Question: I want to check if the cursor is on a text/character or on blank console area.
Is there any way to do this in the console Application in C#?
Just want to know if the yellow cursor (in my case) is on one of the '@'S or on a blank console space.
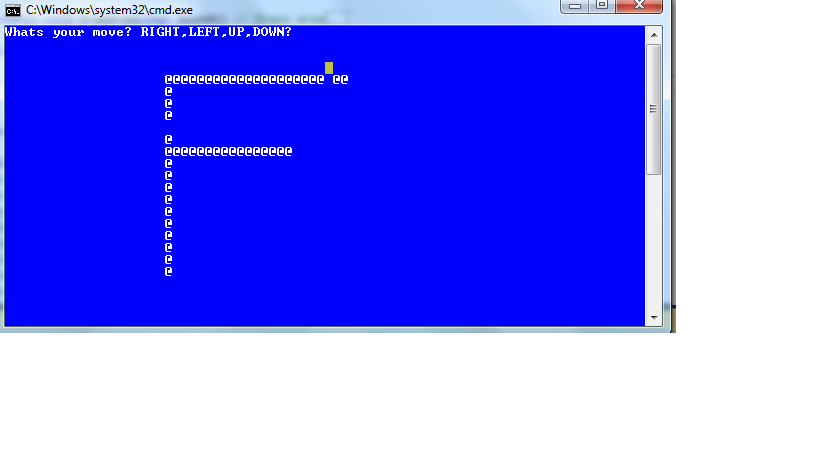
Answer: What works for me is:
'''
if (Console.CursorLeft == checkedXPosition && Console.CursorTop == checkedYPosition)
{
// Do something
}
'''